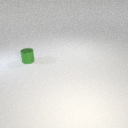
small green metal cylinder